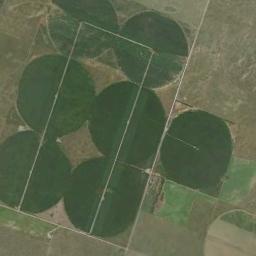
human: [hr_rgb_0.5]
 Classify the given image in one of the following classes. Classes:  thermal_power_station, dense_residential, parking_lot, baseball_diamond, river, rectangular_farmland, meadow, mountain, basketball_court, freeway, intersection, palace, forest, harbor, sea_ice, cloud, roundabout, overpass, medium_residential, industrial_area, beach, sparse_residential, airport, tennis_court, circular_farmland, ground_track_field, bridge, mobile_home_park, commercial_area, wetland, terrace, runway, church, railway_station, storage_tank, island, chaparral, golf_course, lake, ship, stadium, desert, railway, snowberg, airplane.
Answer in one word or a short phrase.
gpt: circular_farmland